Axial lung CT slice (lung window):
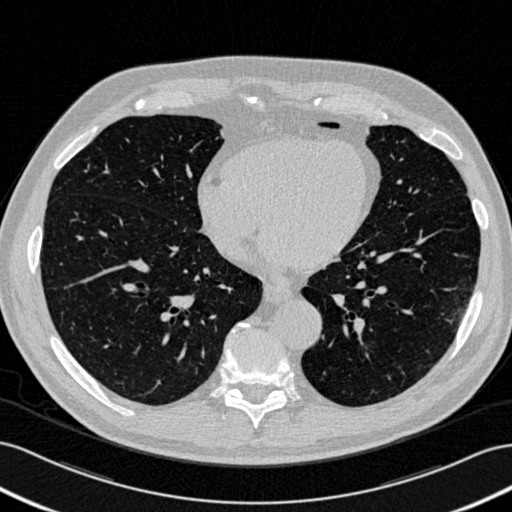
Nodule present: no